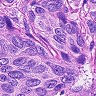
Metastatic tissue present: yes